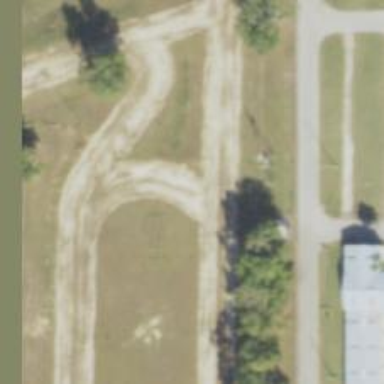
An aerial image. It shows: Raceway road.